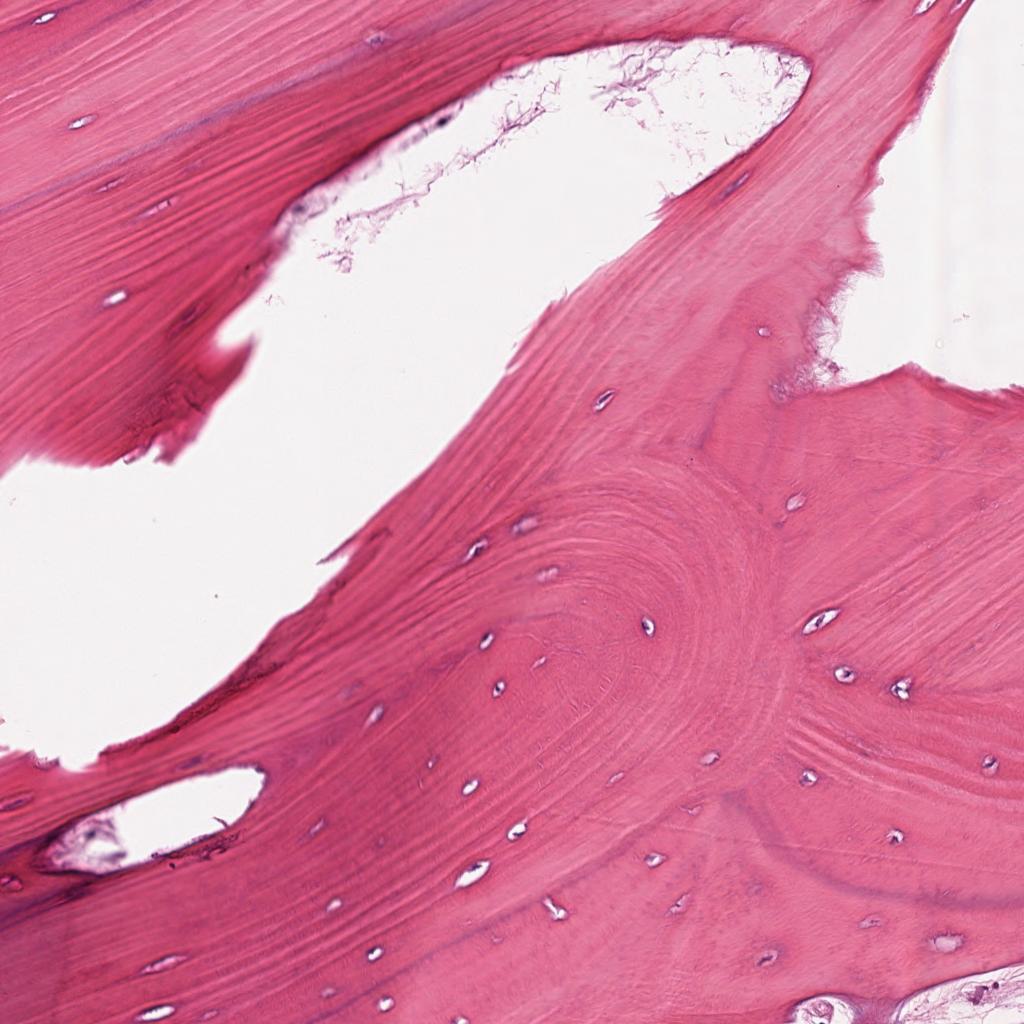
Label: Non-Tumor